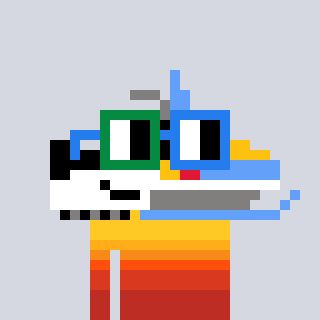
a pixel art character with square green and blue glasses, a snowmobile-shaped head and a grayscale-colored body on a cool background